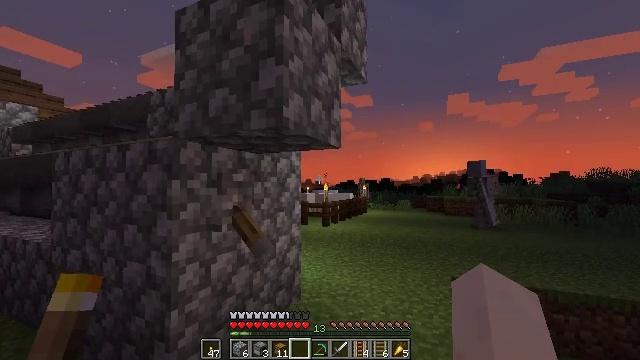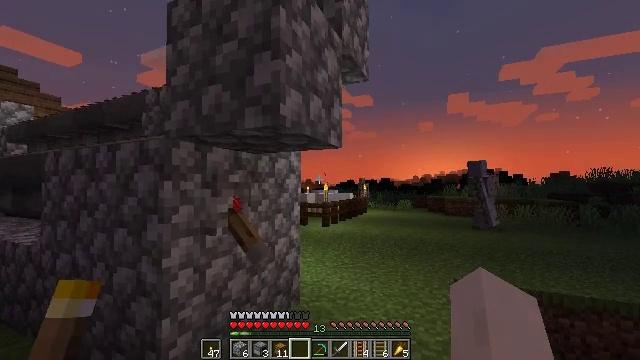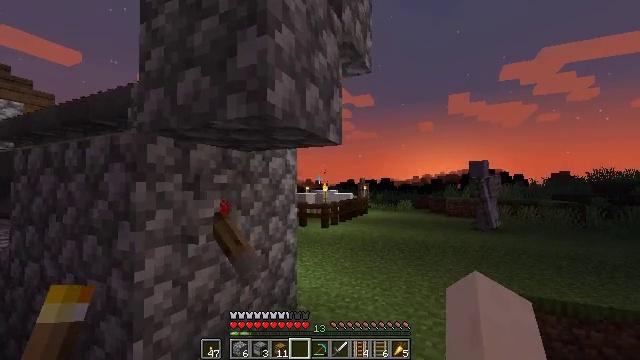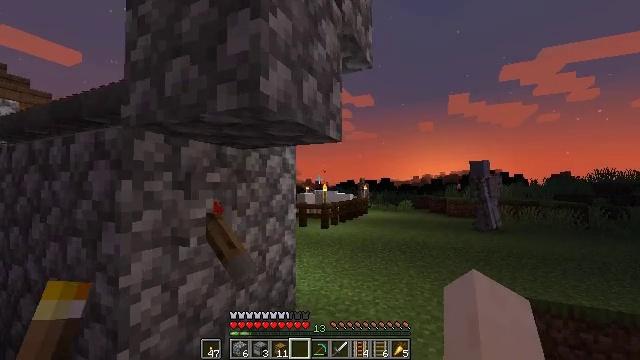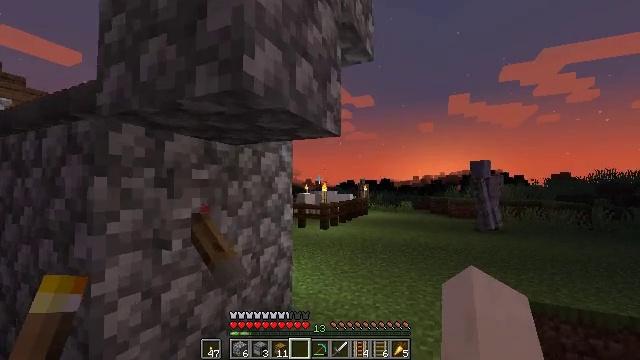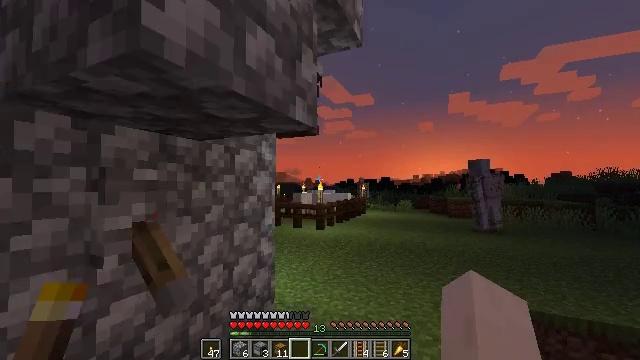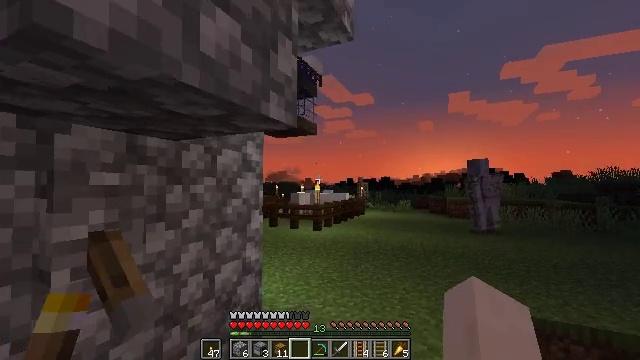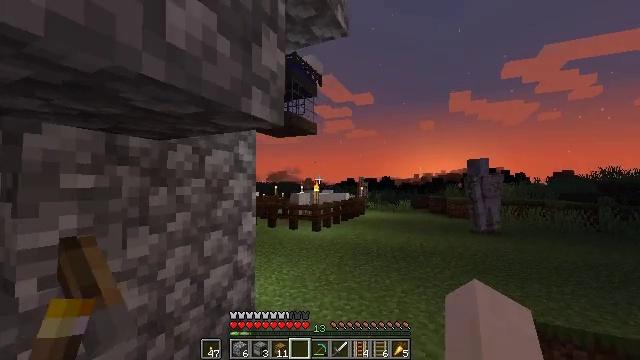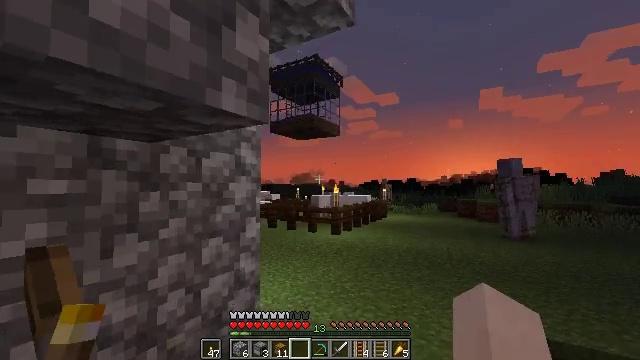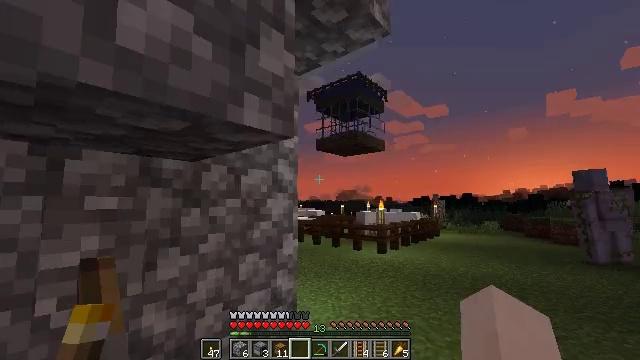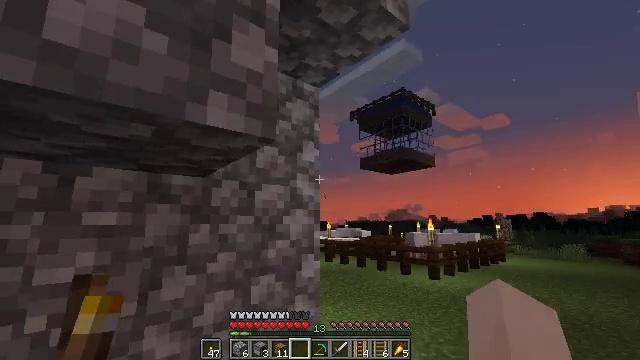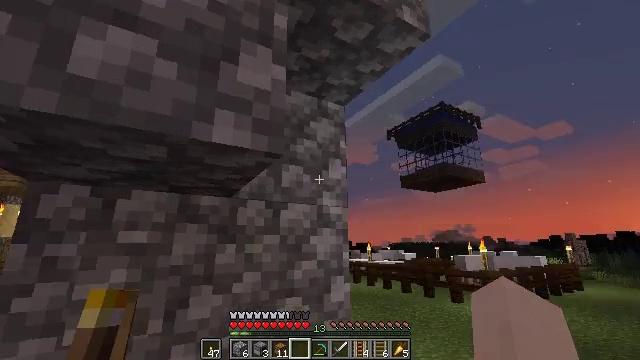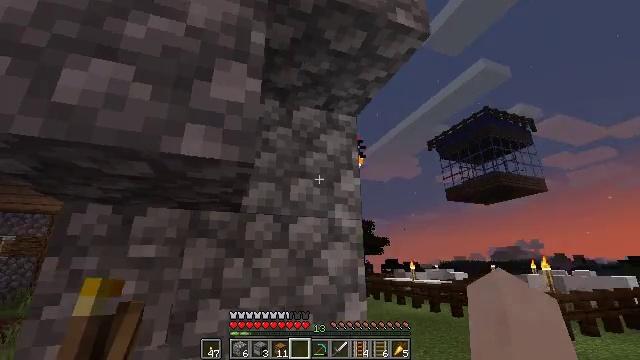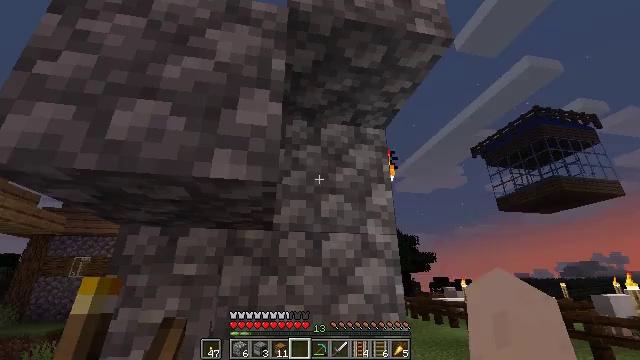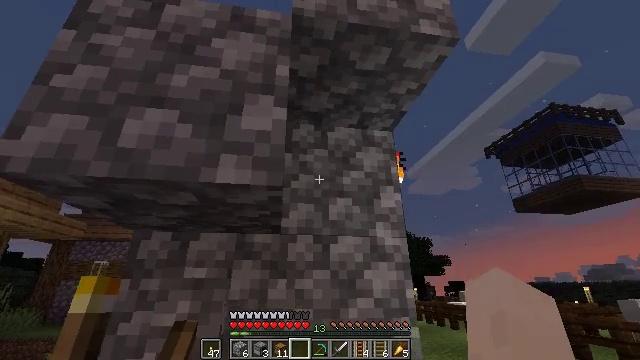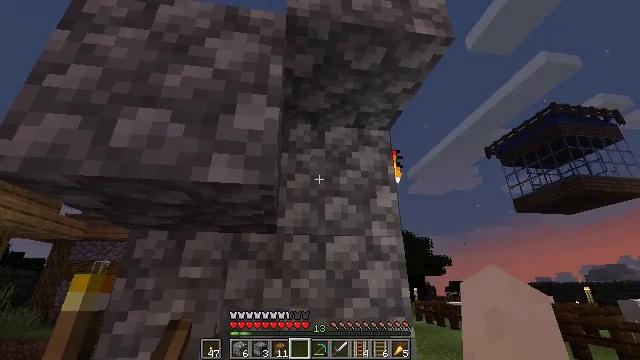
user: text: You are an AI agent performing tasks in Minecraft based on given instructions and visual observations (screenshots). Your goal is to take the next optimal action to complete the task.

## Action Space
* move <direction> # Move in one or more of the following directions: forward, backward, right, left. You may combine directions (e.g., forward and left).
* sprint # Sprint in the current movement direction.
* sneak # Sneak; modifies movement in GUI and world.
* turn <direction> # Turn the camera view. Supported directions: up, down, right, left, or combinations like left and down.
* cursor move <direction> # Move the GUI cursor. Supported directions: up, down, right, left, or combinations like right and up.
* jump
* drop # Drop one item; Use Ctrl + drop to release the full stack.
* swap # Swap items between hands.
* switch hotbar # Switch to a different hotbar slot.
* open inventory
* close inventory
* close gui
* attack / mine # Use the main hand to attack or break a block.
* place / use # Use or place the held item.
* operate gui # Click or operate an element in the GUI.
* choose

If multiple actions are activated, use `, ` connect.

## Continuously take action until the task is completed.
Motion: motion action
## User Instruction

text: Combine the required materials to craft a lever.
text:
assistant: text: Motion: move forward
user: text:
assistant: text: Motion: move forward
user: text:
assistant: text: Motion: move forward
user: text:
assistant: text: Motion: move forward and move right
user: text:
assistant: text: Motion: move forward and move right
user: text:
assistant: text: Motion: move forward and move right
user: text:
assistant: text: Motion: move forward and move right
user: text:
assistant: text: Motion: move forward and move right, turn left
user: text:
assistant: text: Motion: move forward and move right, turn left and up
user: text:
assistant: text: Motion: move forward and move right, turn left and up
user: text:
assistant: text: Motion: move right, turn left and up
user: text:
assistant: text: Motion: turn left and up
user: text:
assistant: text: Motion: turn left and up
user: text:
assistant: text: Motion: turn left
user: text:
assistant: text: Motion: no_op
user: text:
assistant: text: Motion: no_op
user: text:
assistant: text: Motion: no_op
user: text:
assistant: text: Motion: no_op
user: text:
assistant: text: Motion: no_op
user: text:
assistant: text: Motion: no_op
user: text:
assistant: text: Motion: no_op
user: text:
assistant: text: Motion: no_op
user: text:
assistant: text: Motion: no_op
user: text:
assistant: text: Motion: no_op
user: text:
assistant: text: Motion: no_op
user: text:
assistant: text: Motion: no_op
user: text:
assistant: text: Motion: no_op
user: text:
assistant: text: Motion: no_op
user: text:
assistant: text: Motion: no_op
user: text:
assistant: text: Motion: no_op